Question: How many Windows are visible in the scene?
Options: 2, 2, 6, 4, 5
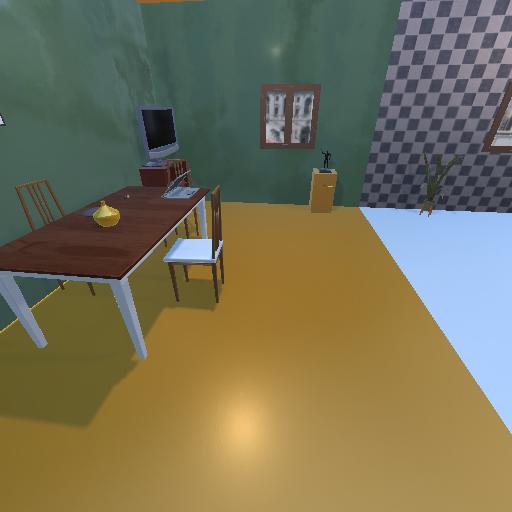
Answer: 2